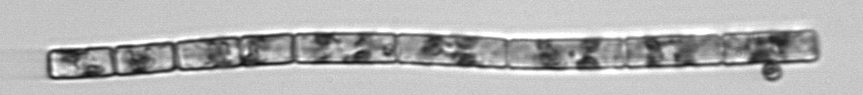
Label: Guinardia_delicatula